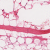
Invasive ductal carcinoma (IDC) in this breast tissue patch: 0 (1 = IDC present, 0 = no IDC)